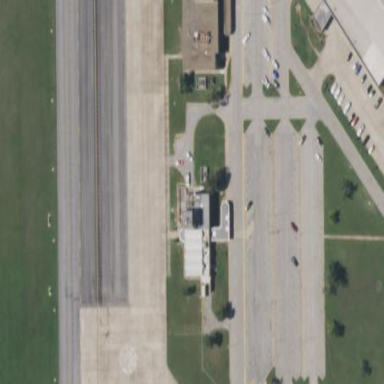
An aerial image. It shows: Apron at the airport with concrete surface.